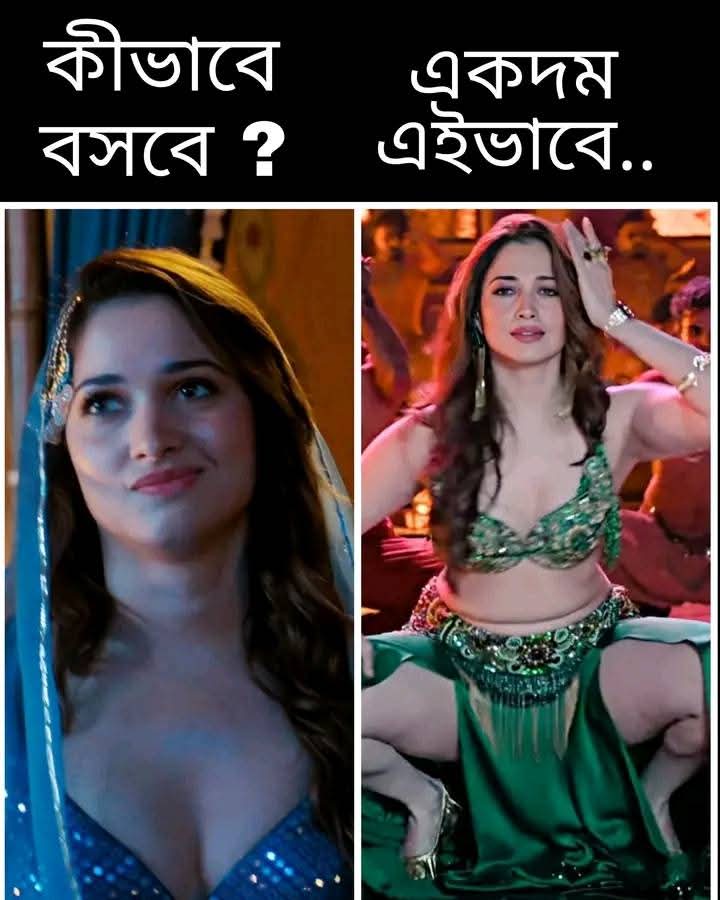
Text: কীভাবে বসবে?
একদম এইভাবে..
Label: Non Hate